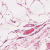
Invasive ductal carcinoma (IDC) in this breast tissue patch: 0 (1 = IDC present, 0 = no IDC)